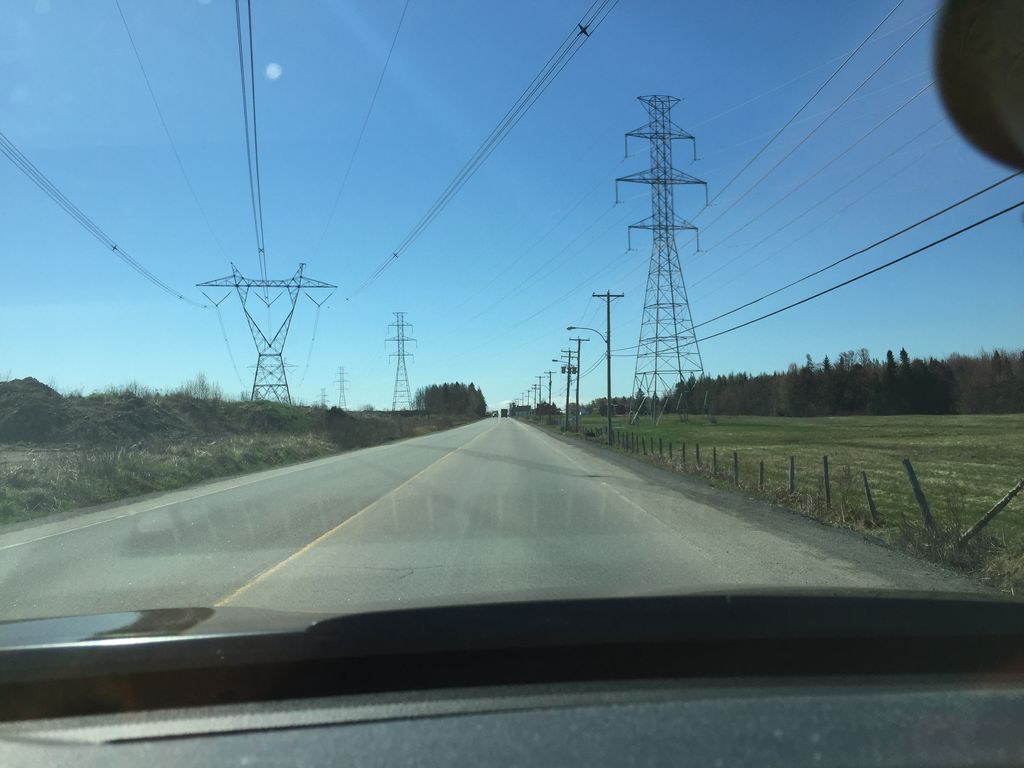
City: quebec_city